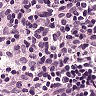
Metastatic tissue present: no